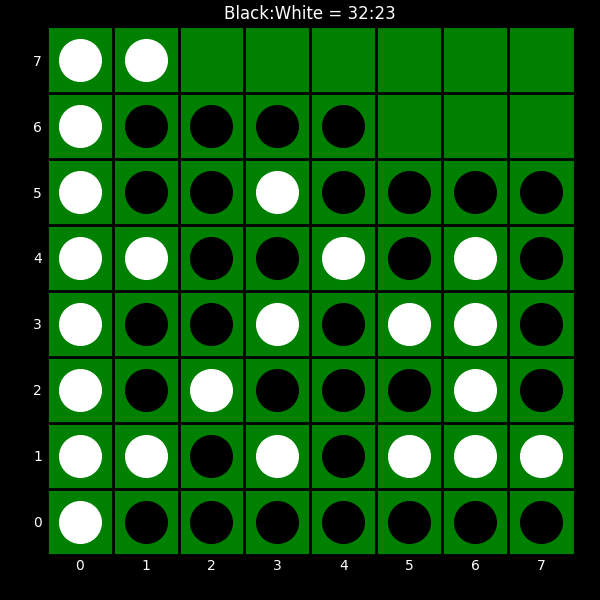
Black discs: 32
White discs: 23